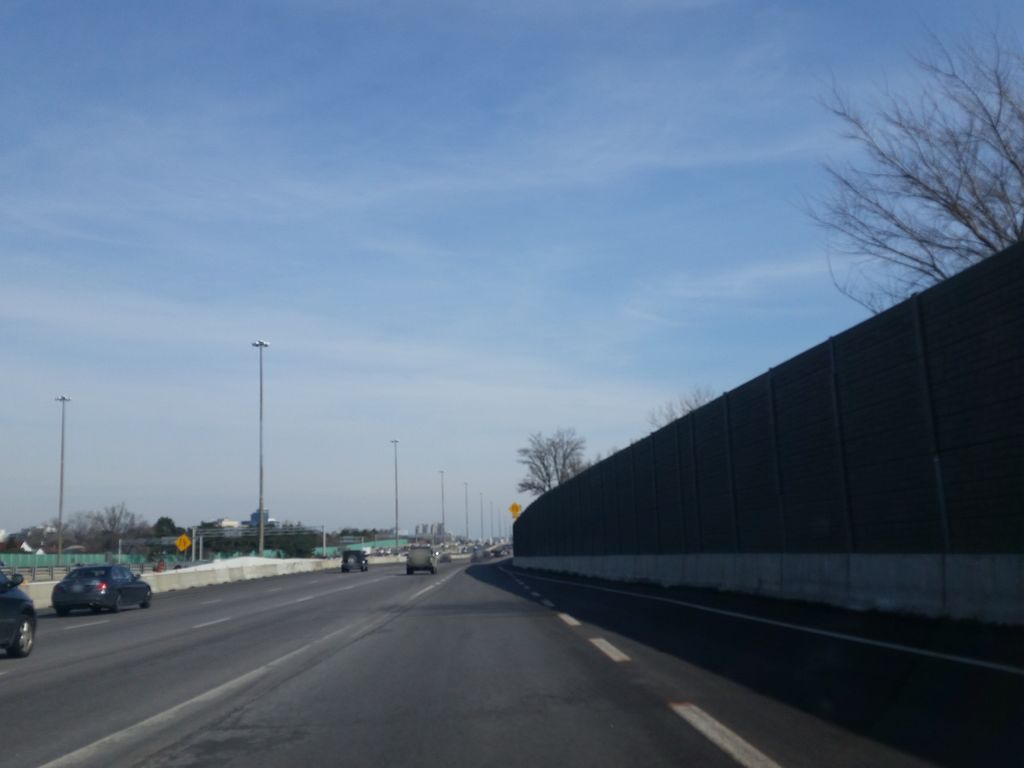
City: toronto